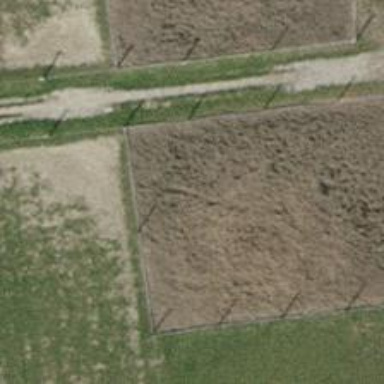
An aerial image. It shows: Fence is in the image.